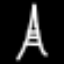
Label: The Eiffel Tower